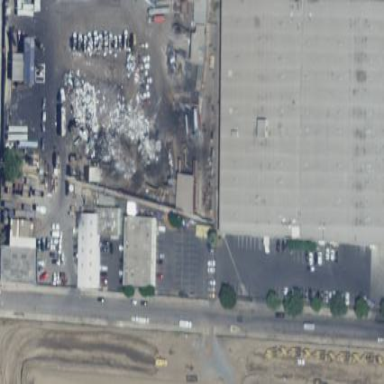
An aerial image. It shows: Warehouse building.